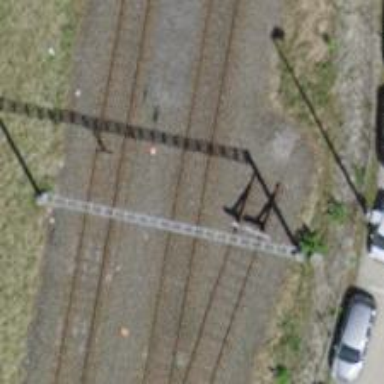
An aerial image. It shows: Railway buffer stop.